Field crop: tomato
Growth stage: 2
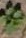
Species: solanum